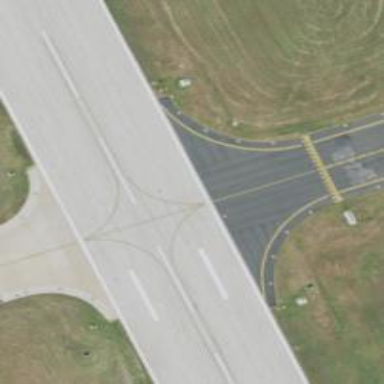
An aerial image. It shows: Runway surface made of asphalt at airport.